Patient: sex F, age 41
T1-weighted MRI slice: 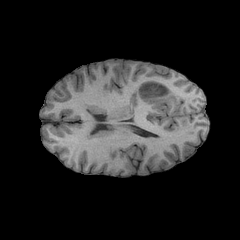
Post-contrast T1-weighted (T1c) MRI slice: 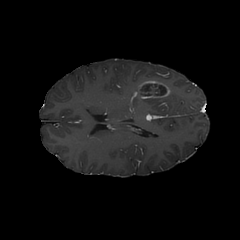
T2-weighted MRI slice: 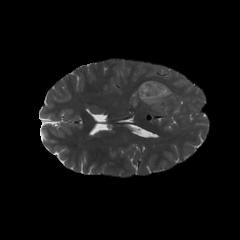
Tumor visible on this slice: yes
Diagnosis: Glioblastoma, IDH-wildtype
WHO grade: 4